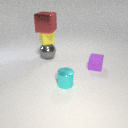
small purple rubber cube in front of large gray metal sphere